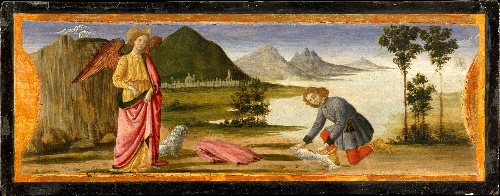
Title: Tobias and the Angel
Artist: Davide Ghirlandaio (David Bigordi)
Artist bio: Italian, Florence 1452–1525 Florence
Date: ca. 1479
Object type: Painting, predella panel
Classification: Paintings
Medium: Tempera and gold on wood
Dimensions: 6 1/4 x 16 1/4 in. (15.9 x 41.3 cm)
Department: European Paintings
Credit line: Francis L. Leland Fund, 1913
Accession year: 1913
Repository: Metropolitan Museum of Art, New York, NY
Tags: Men|Fish|Dogs|Angels